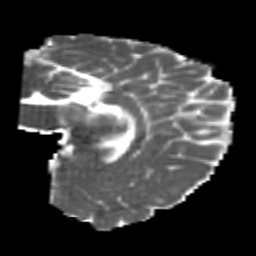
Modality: MD
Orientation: sagittal
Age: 25
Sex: female
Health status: healthy
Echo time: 0.074 s